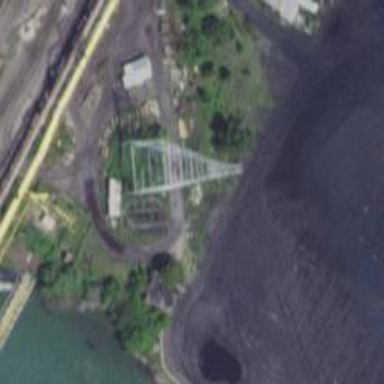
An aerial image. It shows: Extra tall lattice tower used for crossing the river.